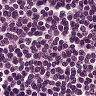
Metastatic tissue present: no